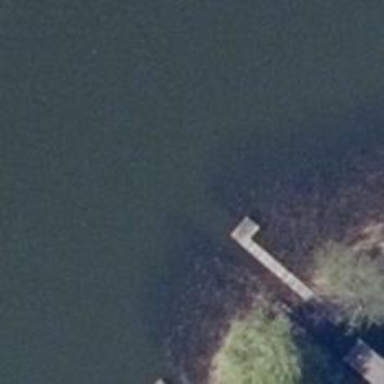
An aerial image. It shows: Man-made pier.